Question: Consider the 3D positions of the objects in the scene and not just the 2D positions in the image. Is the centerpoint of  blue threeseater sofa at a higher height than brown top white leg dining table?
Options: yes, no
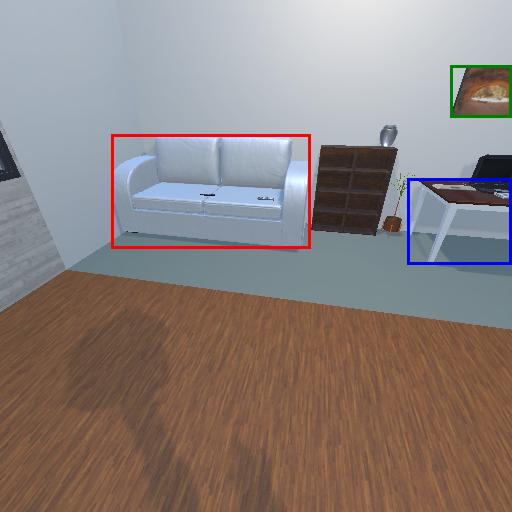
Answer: yes